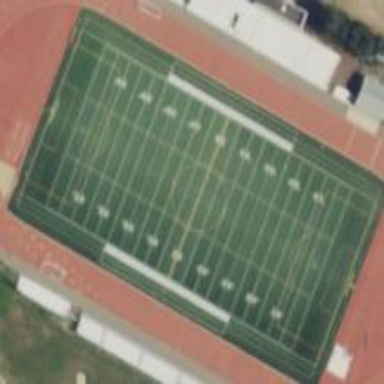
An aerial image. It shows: American football pitch.